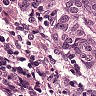
Metastatic tissue present: no